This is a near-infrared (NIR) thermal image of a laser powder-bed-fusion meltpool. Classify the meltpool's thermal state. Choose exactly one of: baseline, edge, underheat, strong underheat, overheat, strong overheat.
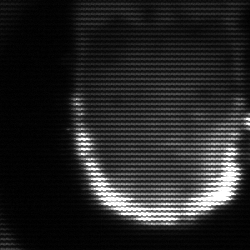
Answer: baseline